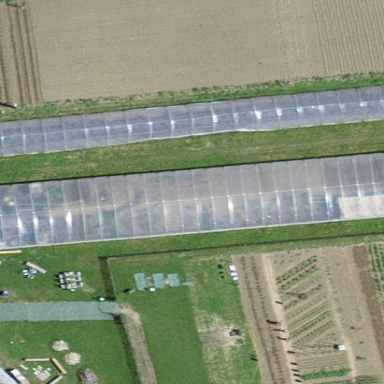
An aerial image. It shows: Greenhouse.